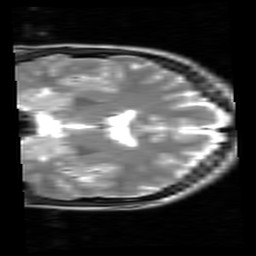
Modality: inplaneT2
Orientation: coronal
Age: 18
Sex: female